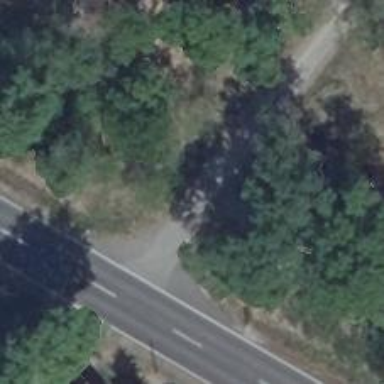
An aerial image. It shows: Emergency access point on the road.